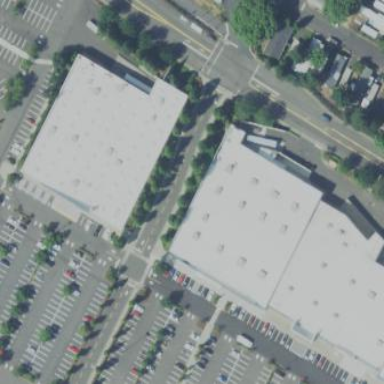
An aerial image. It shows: Retail building.